Question: I've tested the program locally using a program called "Packet Tester"

I downloaded UDP Receiver/Sender for my mobile. Using the java program on my computer I was able to send packets to the mobile server and it was working great. I just typed in the mobiles IP address and the port number it was listening for.
When I tried running my UDP peer to peer on my Laptop and Computer they could not chat at all.
Does anyone know if it is to do with the fact the same router is being used or what not. It should not be since my mobile is receiving messages from the laptop and computer. ]
The Java app can retrieve UDP packets locally, but not from the laptop or mobile. The mobile can retrieve udp packets from the laptop and mobile. The tests show confusing results which have lead me to a wall.
I would appreciate what your thoughts on this are.
Thank you.
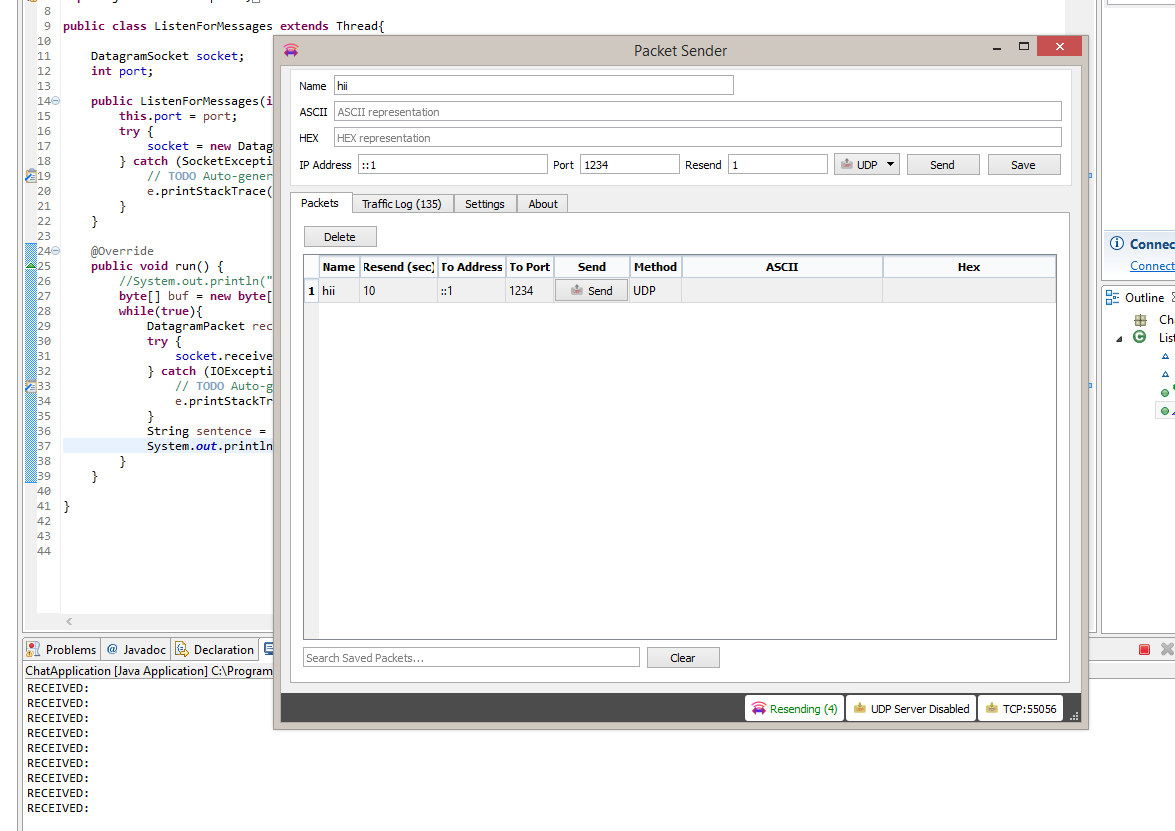
Answer: The problem might be because of done by the router.
I believe you are sending packets to correct IP address but the port is not correct. The port to which you might be sending the packets is the local port to the machine.
You need to send the packets to the port assigned by the router.
When the packet goes from a computer A to computer B through the router, the router maps the local port of computer to some random port.
So, if computer B needs to send a packet to computer A, then the computer B needs to send it to the IP:port assigned by the router. The router will then forward it to the local IP:port of computer A.
I suggest first understand how this mapping is created when UDP packets travel through a router within or external to the network. Read about Network Address Translation, UDP holepunching.
These source may help:
<URL>
<URL>
<URL>
<URL>